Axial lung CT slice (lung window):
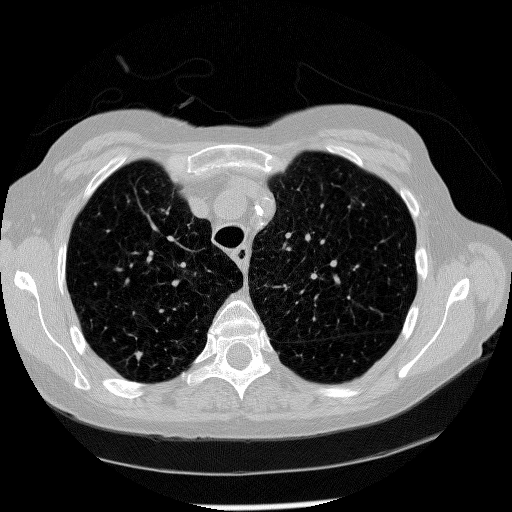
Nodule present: yes
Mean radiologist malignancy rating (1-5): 3.25